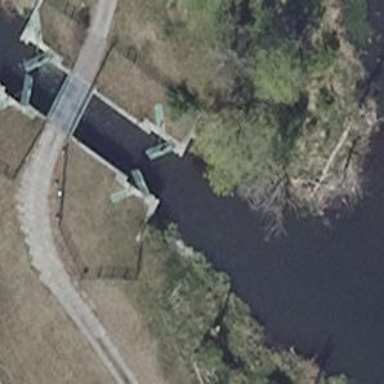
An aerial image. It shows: Lock gate along waterway.